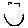
Label: smiley face